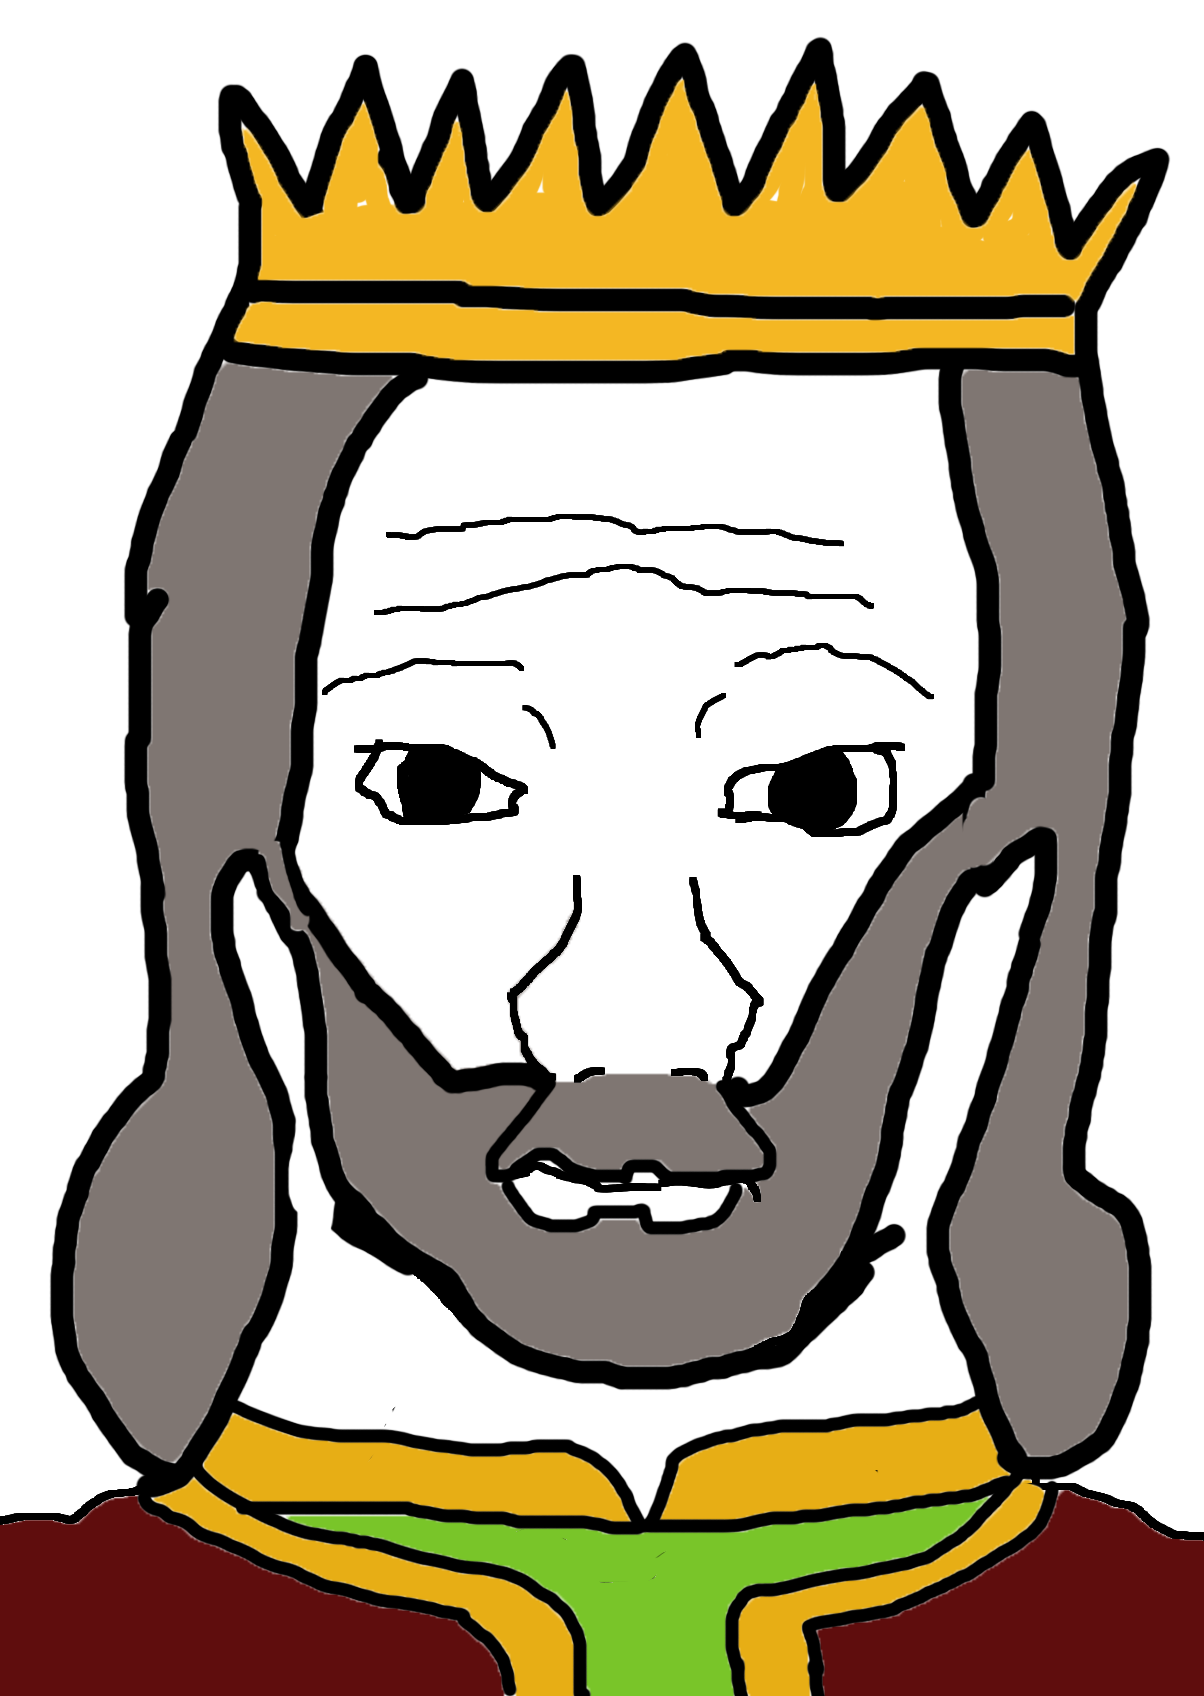
Label: 5_Front_Wojak